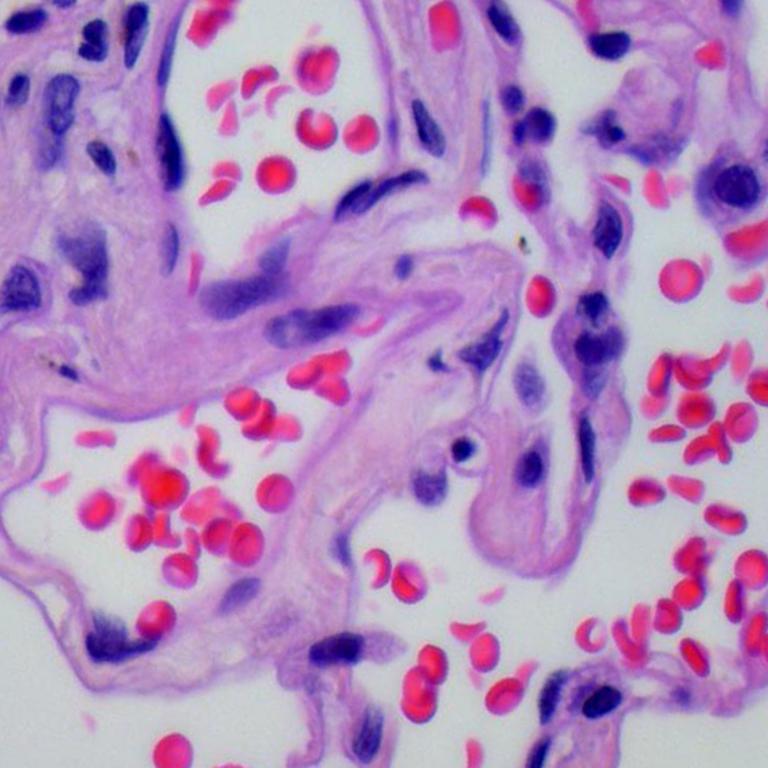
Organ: lung
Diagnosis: benign